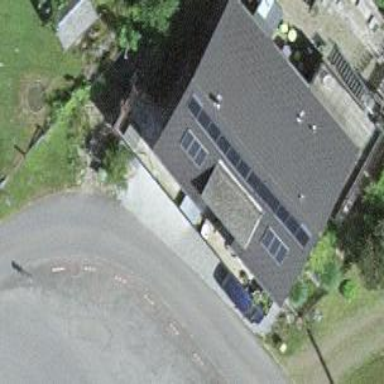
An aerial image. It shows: Solar power generator.